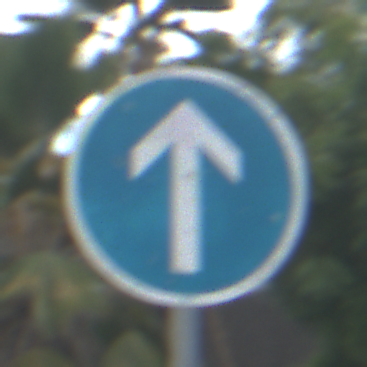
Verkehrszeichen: VorgeschriebeneFahrtrichtungGeradeaus
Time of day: MorningAfternoon
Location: Outdoor (Suburban)
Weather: PartlyCloudy
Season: NotSpecified
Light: Natural